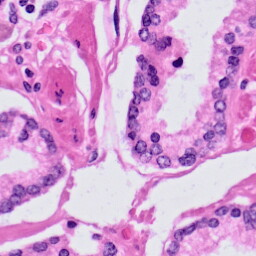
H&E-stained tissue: Prostate